Question: I have recently upgraded to XCode 4.5 and have been trying to release a new version of my app. I went to the itunes connect portal and prepared it for upload. I changed the version numbers in my bundle. Now I archive it, and validate it. No problems here.
The problem is when I try to distribute it I get this error

Before you rip this question appart, I have already tried these fixes <URL>
I am out of ideas. I really need to get this update out and I have no idea why I am getting this error. If anyone else has had this problem, especially with xcode 4.5 (which seems to have started this problem in the first place) please let me know
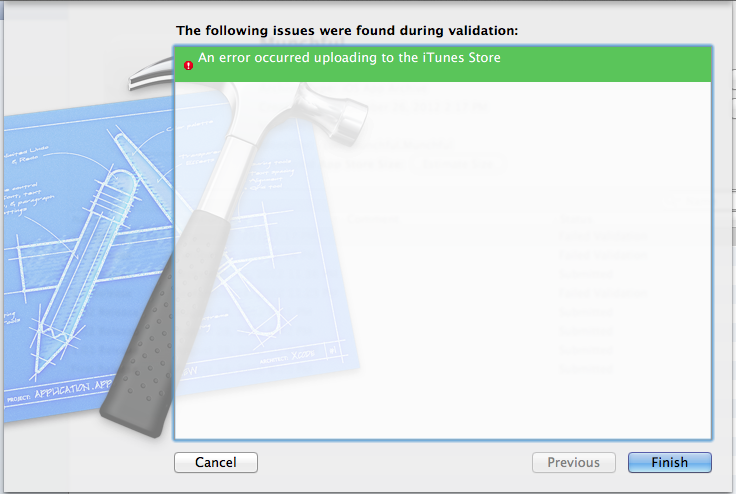
Answer: Ok, so I finally solved my problem. It is Java related as many of the other answers suggest, however their solutions didn't work for me. I got some help from this <URL>
That solution still did not work for me though, so I did a slight workaround by just moving the virtual machine file. You could always move it back when you're done.
'''
sudo mv -f /Library/Java/JavaVirtualMachines/1.7*jdk ~
'''
You can confirm that this worked by checking the current java version
'''
java -version
'''
Which should give you 1.6.x. This should fix the problem. Also note I still used Application Loader 2.7 to do this (Although I bet it would have worked either way).